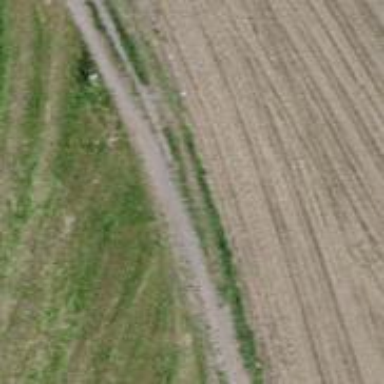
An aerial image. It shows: Dirt track road with grade3 tracktype.